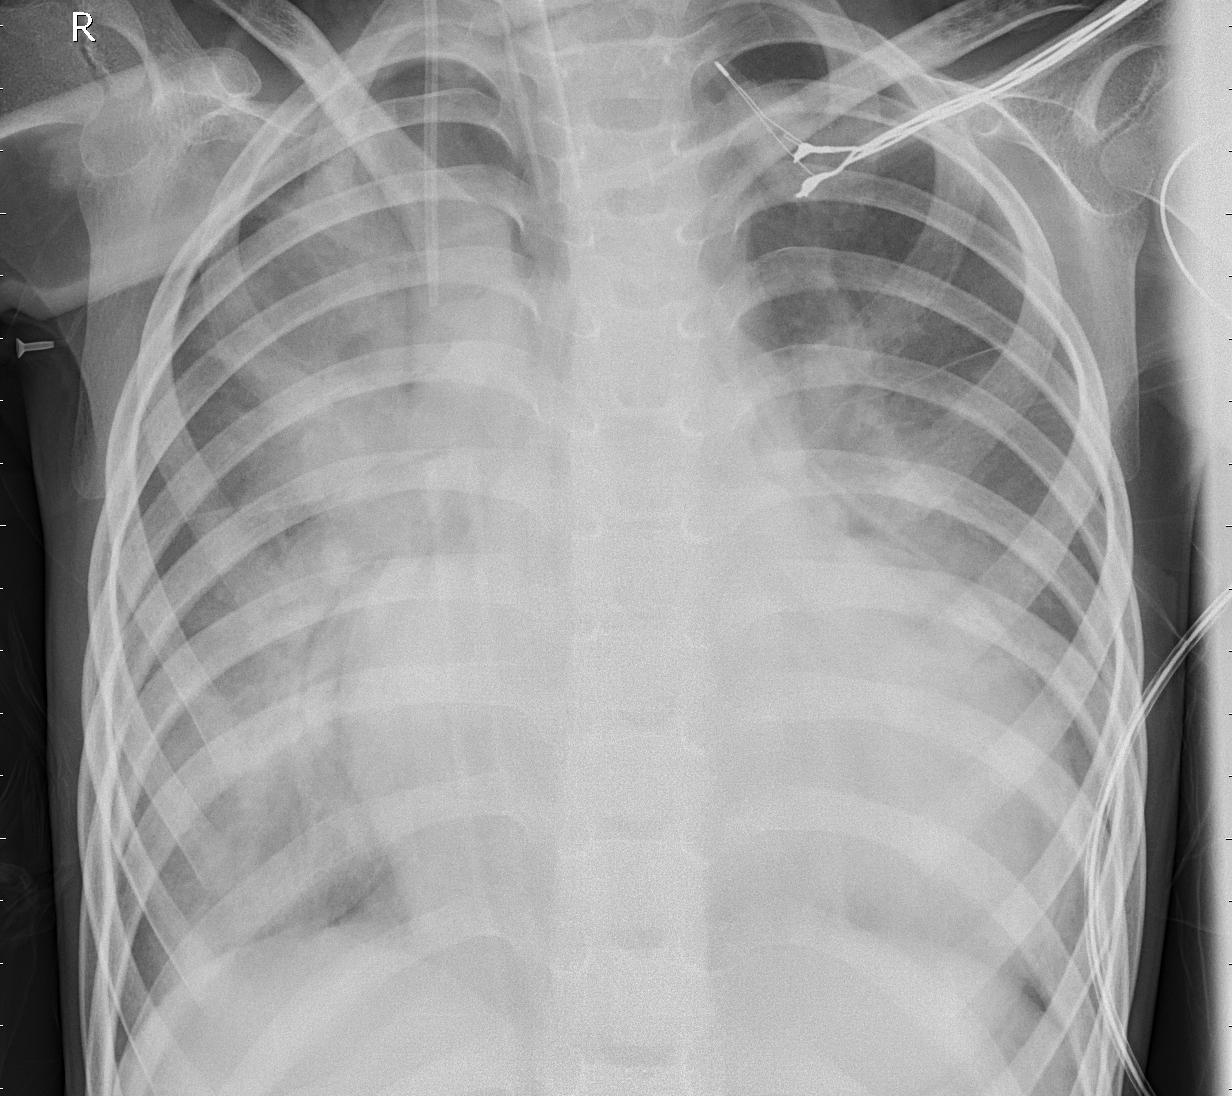
Diagnosis: PNEUMONIA